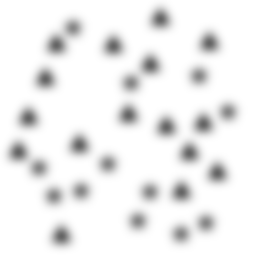
Squares: 0
Triangles: 16
Stars: 12
Total shapes: 28